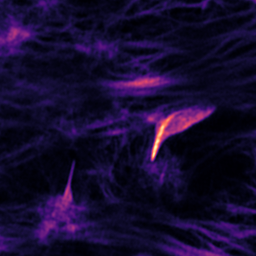
Label: Super-resolution F-actin image